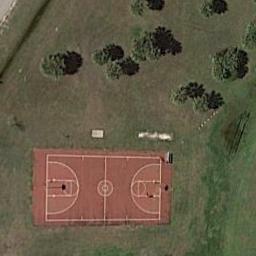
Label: basketball_court